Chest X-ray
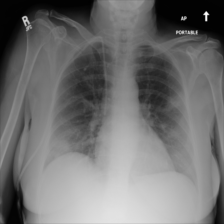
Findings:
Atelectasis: negative
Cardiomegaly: negative
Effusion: negative
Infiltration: negative
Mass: negative
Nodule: negative
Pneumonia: negative
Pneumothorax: negative
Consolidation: negative
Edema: negative
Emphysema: negative
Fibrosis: negative
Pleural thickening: negative
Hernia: negative